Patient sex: F
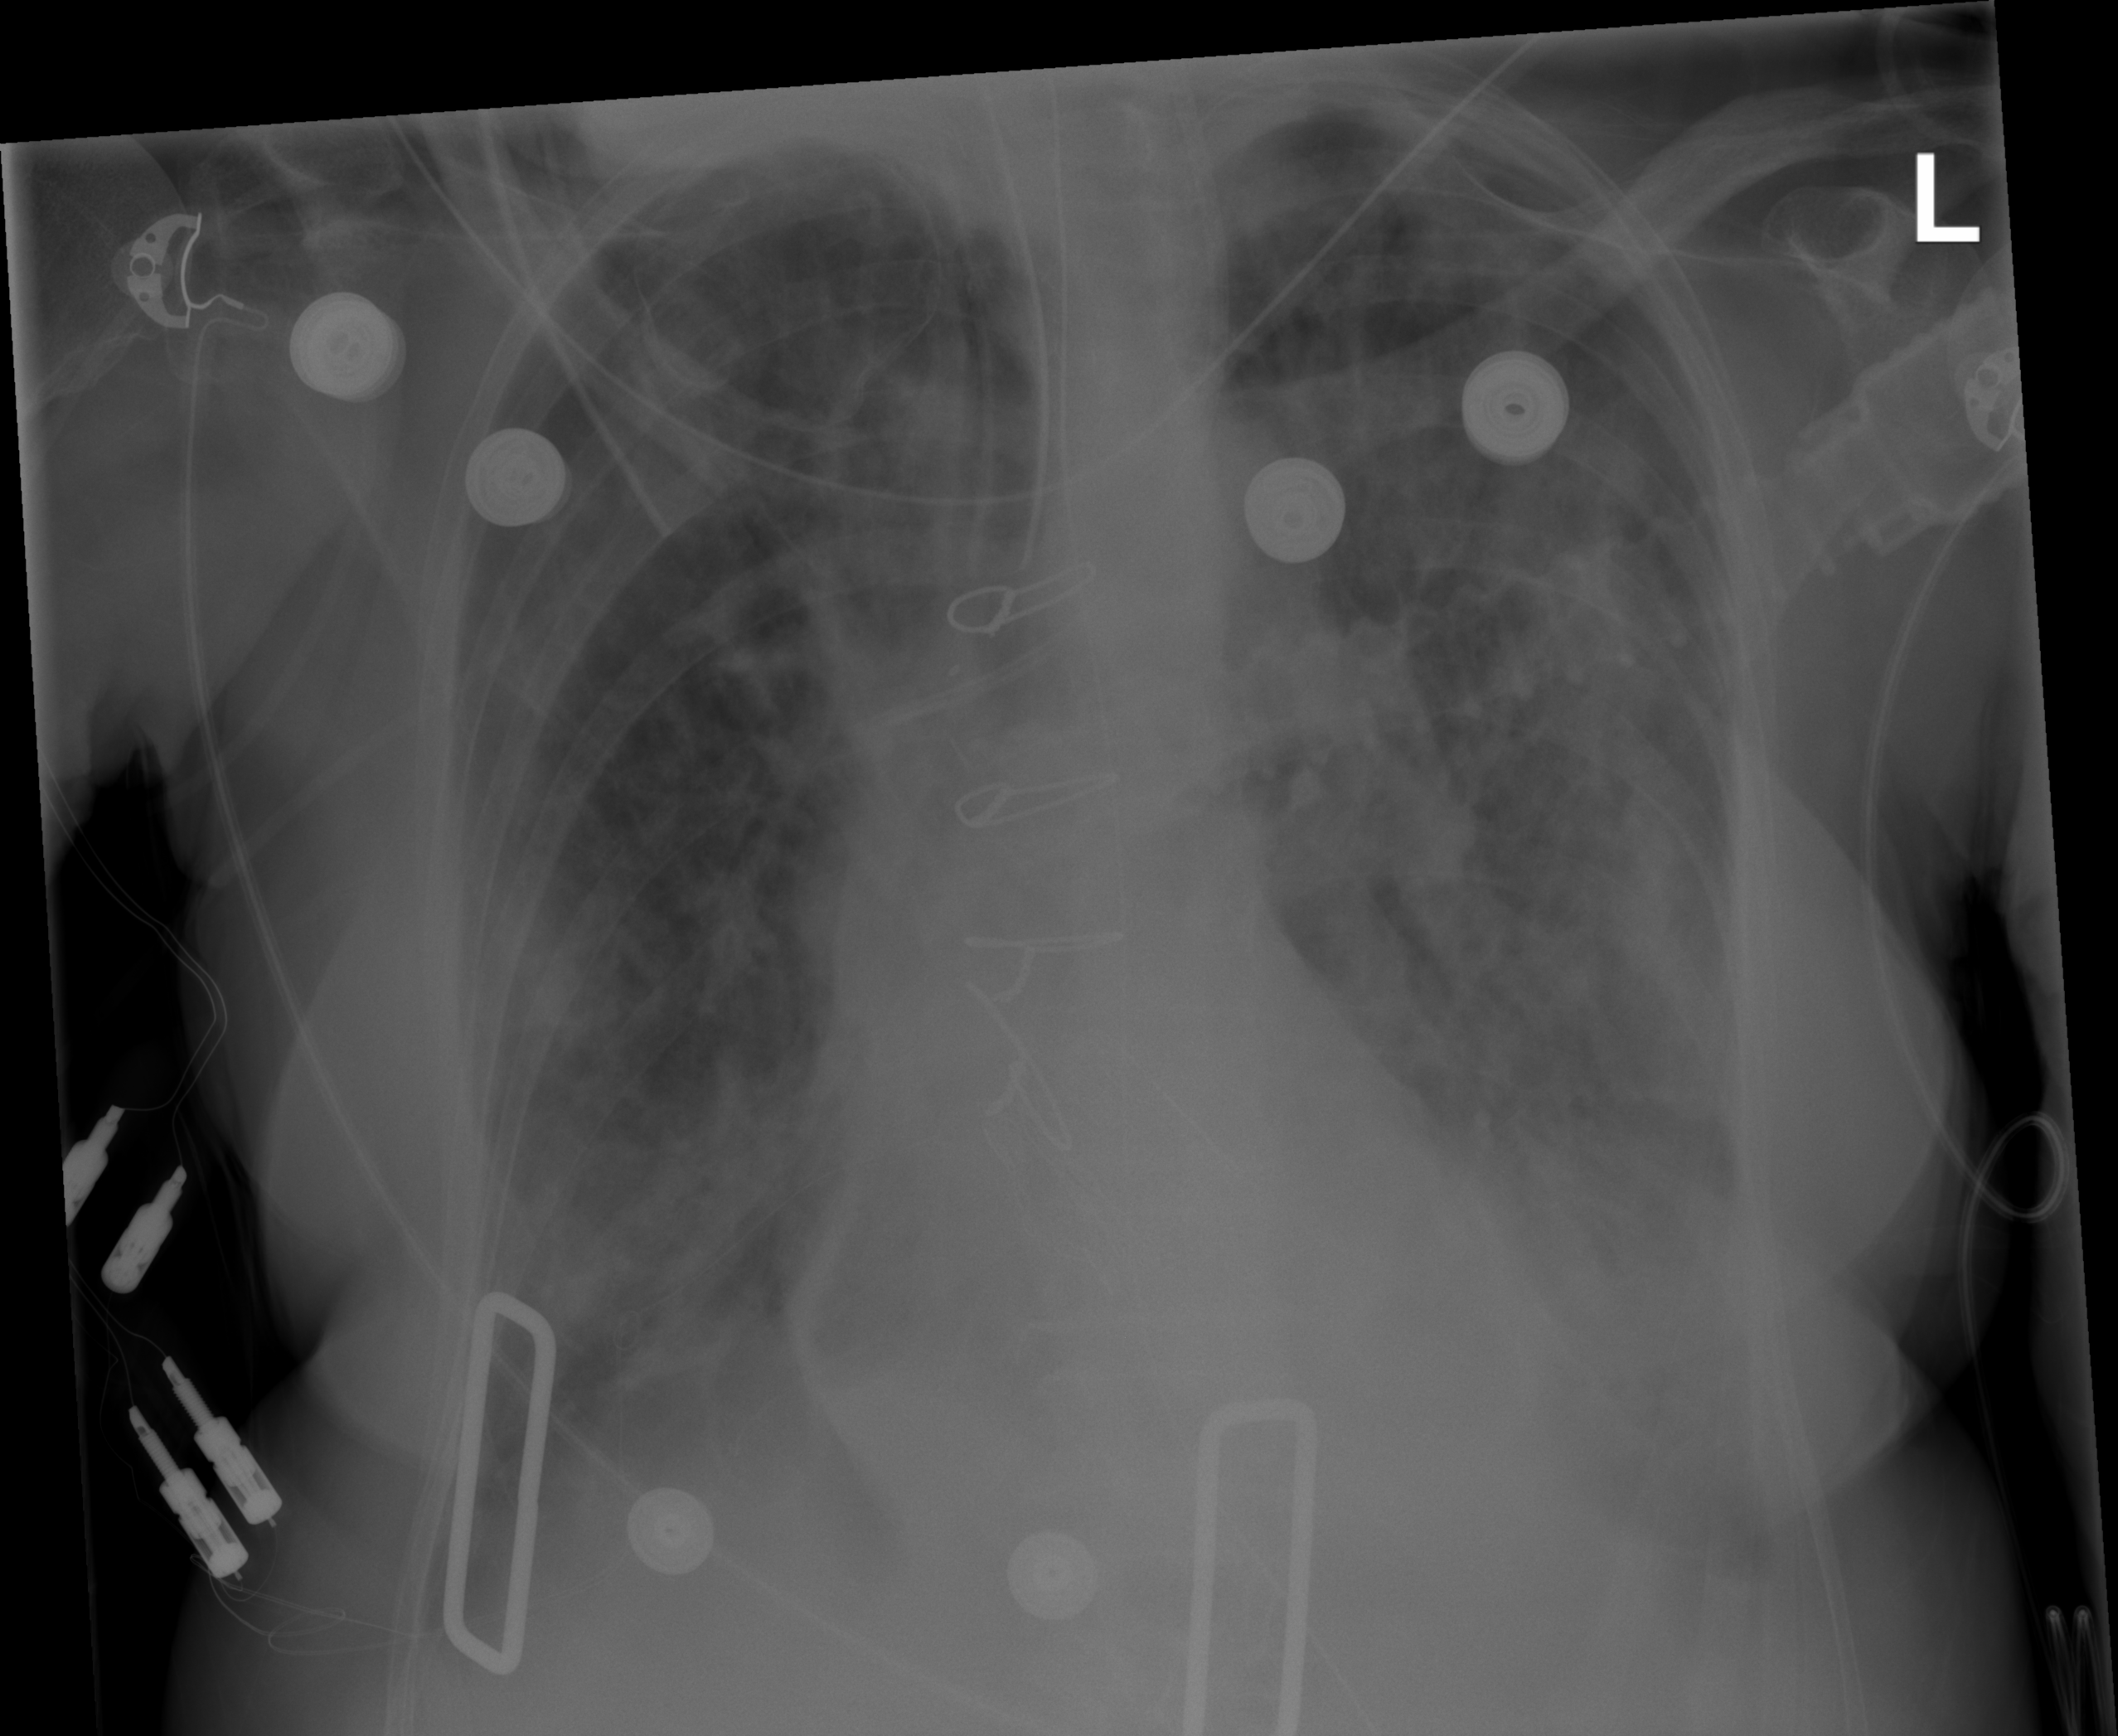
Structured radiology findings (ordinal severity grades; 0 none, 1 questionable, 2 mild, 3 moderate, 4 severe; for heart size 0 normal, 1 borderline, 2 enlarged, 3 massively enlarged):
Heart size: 0
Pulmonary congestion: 2
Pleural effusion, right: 2
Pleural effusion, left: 2
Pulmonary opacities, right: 3
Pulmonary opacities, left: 3
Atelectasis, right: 2
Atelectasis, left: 2